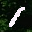
Label: 1